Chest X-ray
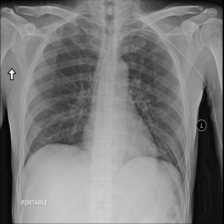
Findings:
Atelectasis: negative
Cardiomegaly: negative
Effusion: negative
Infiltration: negative
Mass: negative
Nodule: negative
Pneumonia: negative
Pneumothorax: negative
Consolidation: negative
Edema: negative
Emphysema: negative
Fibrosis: negative
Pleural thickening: negative
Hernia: negative